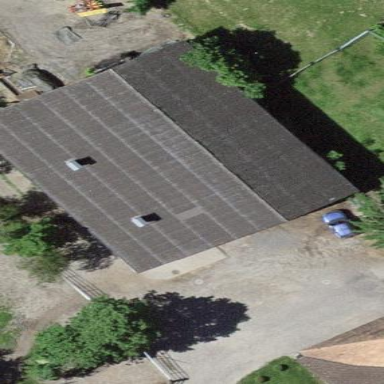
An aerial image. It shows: Rural barn.